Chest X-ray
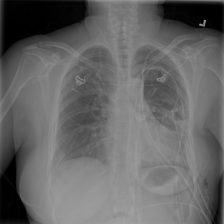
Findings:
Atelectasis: negative
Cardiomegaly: negative
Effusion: negative
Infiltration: negative
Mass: negative
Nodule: negative
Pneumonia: negative
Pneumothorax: negative
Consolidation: negative
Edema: negative
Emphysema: negative
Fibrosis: negative
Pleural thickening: negative
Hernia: negative